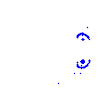
Particle: electron